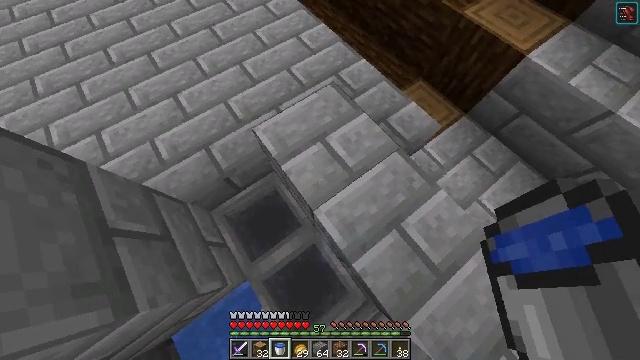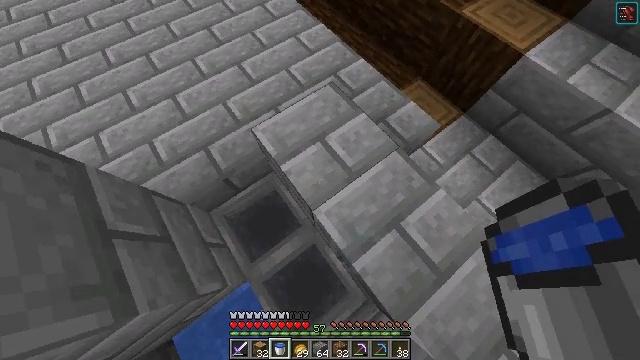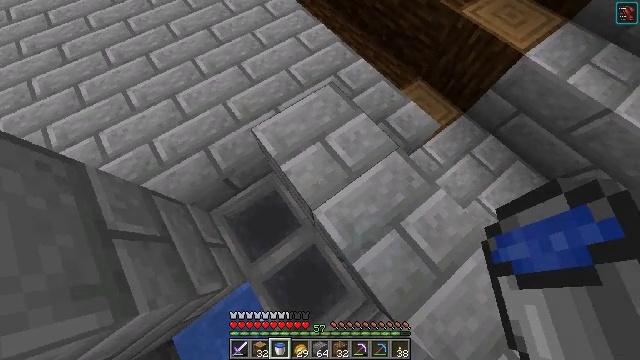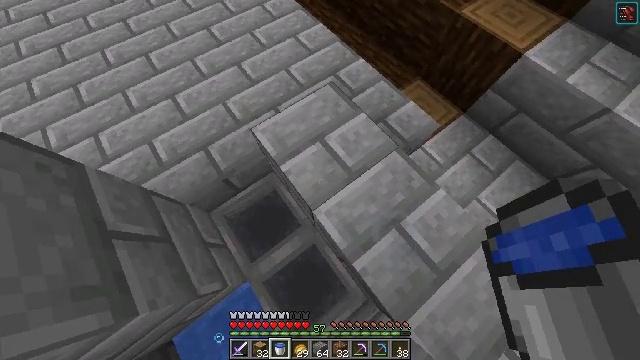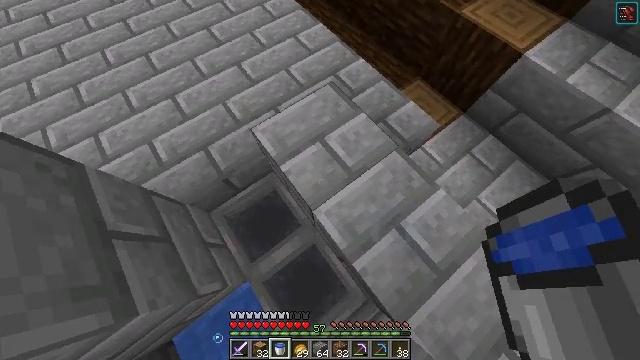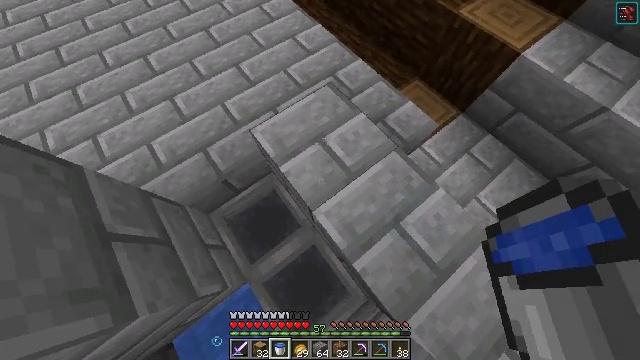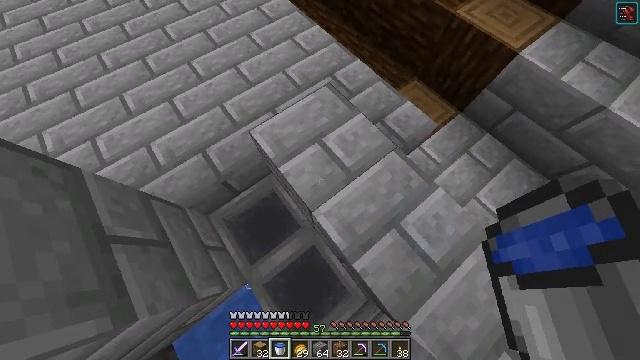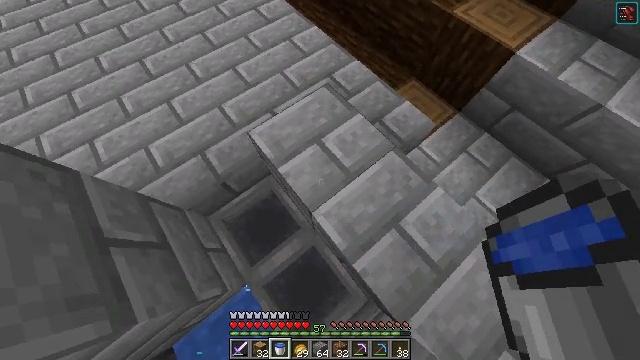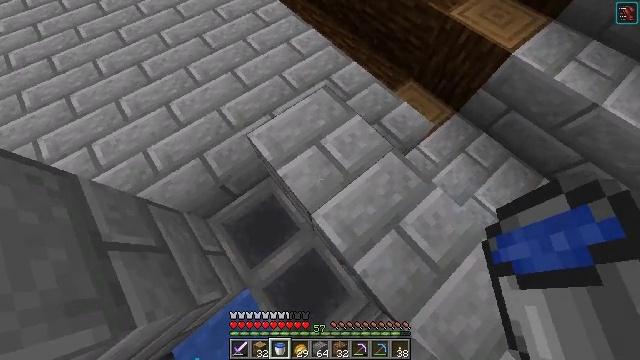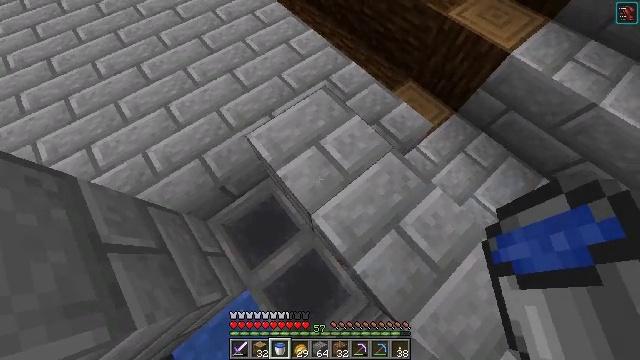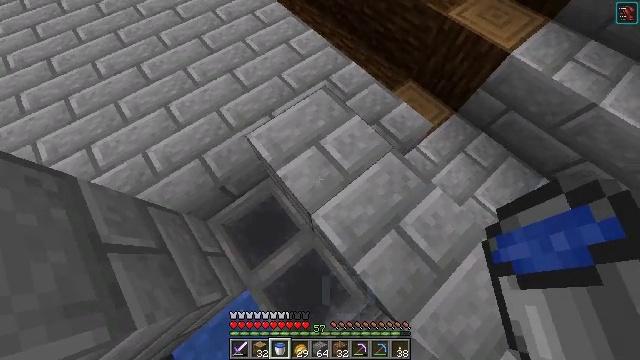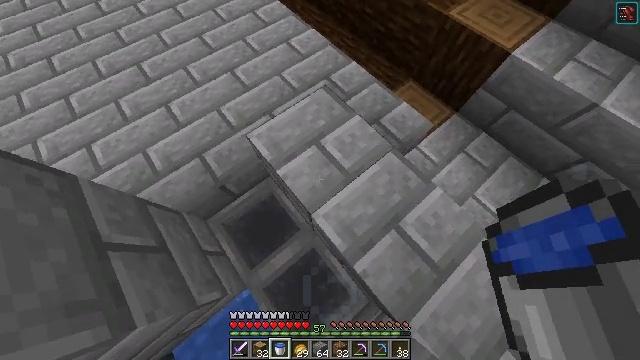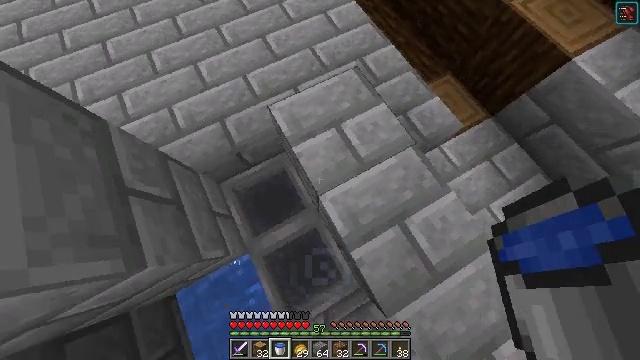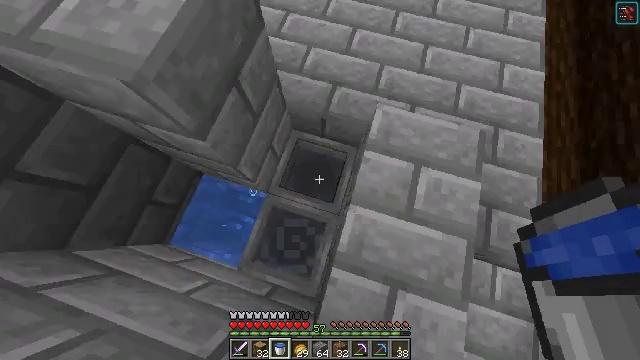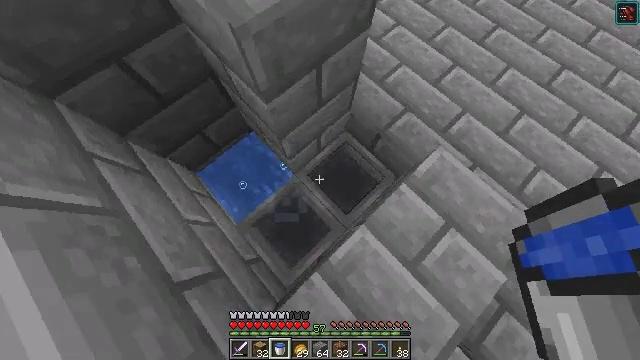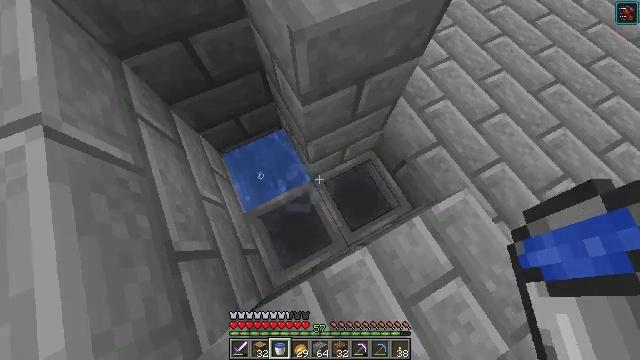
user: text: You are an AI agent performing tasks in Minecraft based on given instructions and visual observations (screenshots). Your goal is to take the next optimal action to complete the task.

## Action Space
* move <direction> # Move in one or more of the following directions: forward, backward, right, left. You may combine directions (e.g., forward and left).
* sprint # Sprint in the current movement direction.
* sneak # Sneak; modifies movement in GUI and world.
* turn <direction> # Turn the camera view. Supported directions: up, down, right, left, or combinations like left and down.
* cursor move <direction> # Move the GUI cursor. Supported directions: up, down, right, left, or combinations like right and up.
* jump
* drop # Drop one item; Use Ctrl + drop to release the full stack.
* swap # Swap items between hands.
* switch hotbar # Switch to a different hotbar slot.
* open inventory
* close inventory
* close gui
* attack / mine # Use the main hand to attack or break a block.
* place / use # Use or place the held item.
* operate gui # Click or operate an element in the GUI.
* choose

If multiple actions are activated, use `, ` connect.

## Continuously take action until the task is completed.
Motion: motion action
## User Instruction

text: Mine the hopper to collect it.
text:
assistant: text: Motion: no_op
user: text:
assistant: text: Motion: no_op
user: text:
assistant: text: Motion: no_op
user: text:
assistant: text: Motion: no_op
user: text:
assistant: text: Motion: no_op
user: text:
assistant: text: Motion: no_op
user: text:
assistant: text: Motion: no_op
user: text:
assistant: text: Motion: no_op
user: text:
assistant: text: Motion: no_op
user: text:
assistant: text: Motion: no_op
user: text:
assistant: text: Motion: no_op
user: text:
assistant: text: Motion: turn left and down
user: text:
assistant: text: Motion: turn left and down
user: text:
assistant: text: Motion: turn left
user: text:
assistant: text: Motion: turn left and up
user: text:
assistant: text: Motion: no_op
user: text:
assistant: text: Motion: no_op
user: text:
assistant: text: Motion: no_op
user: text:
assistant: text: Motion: no_op
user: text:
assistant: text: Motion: no_op
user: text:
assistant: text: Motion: no_op
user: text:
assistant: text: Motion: no_op
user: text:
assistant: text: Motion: no_op
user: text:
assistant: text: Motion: no_op
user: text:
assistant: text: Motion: no_op
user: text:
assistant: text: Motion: no_op
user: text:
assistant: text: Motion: no_op
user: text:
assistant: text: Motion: no_op
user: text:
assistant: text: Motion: no_op
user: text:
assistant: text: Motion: no_op